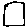
Label: square